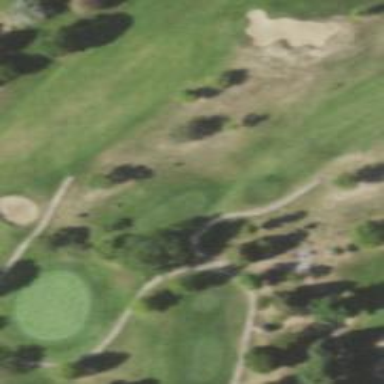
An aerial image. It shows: Pathway for golfing.